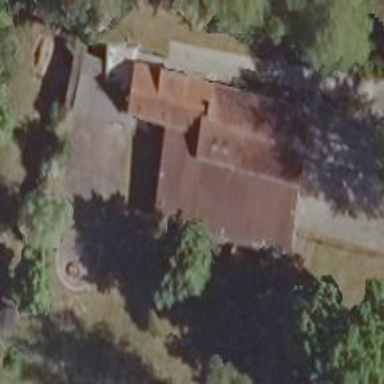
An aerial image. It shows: Community centre.